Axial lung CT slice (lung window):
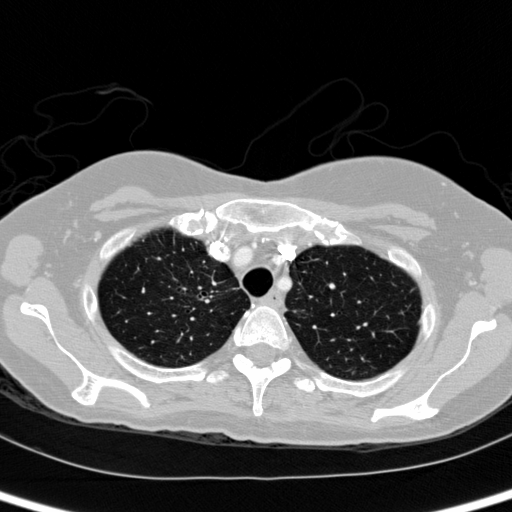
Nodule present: no